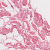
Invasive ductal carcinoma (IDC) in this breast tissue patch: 0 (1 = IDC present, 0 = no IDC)